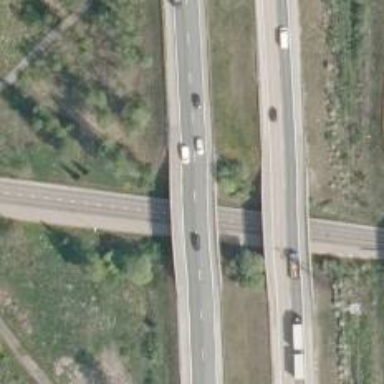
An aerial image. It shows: Asphalt motorway.